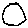
Label: hexagon